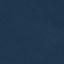
Land use / land cover class: SeaLake